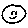
Label: smiley face